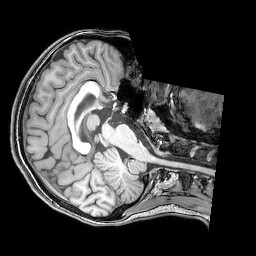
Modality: T1w
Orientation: axial
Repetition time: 0.00828 s
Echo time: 0.00388 s